Brain MRI, t2w sequence, axial 2D slice.
Patient: age 41, sex M, weight 95 kg, height 1.95 m
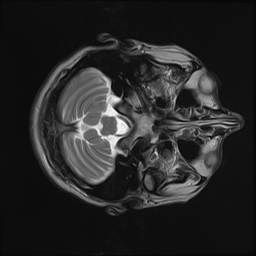